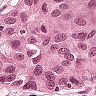
Metastatic tissue present: yes